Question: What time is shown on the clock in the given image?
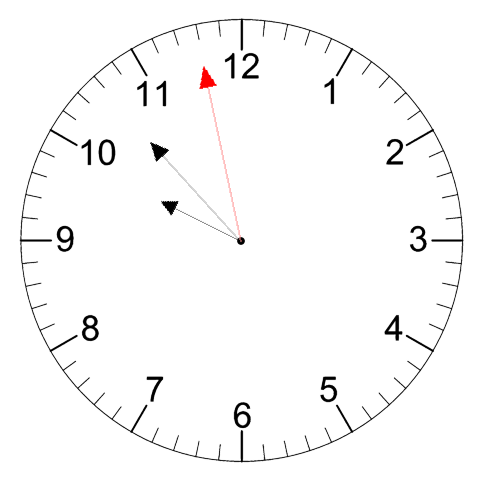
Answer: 09:52:58